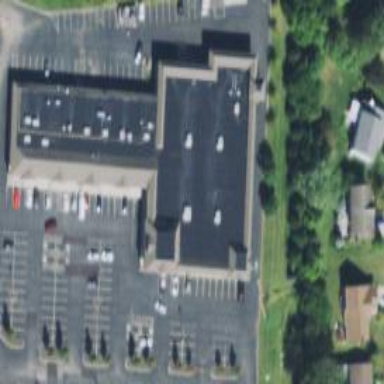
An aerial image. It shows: Retail building that is part of mall.